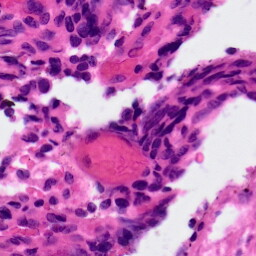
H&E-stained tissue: Ovarian